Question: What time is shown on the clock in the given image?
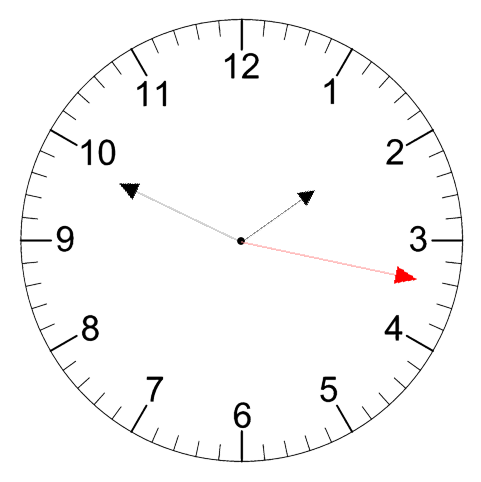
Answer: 01:49:17